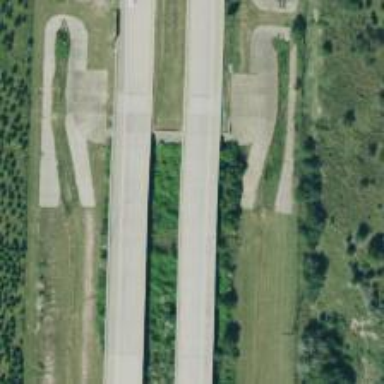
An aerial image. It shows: Motorway bridge.